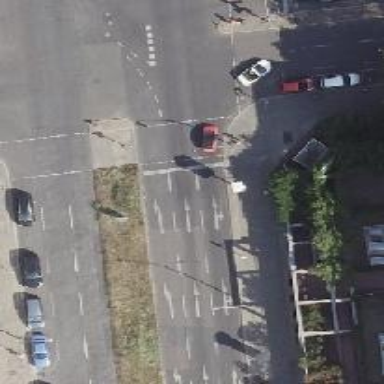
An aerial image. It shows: Road with traffic signals.